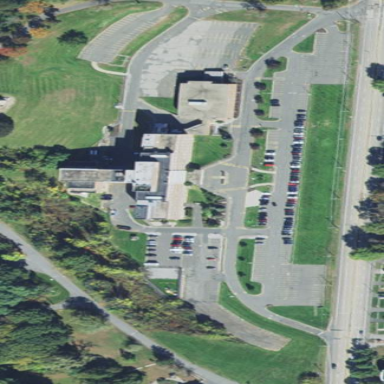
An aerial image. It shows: Hospital providing healthcare services.